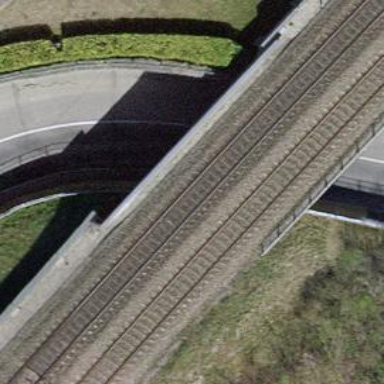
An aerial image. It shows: Bridge with electrified railway tracks featuring contact line.